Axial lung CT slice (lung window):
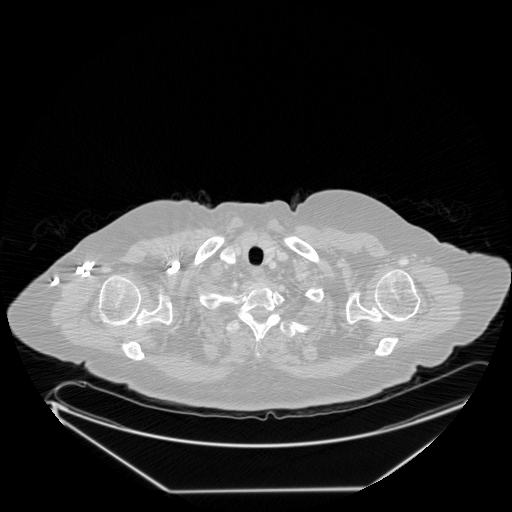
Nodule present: no